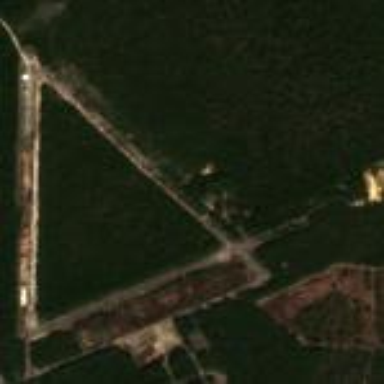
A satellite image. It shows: Military airfield located within larger aerodrome area.